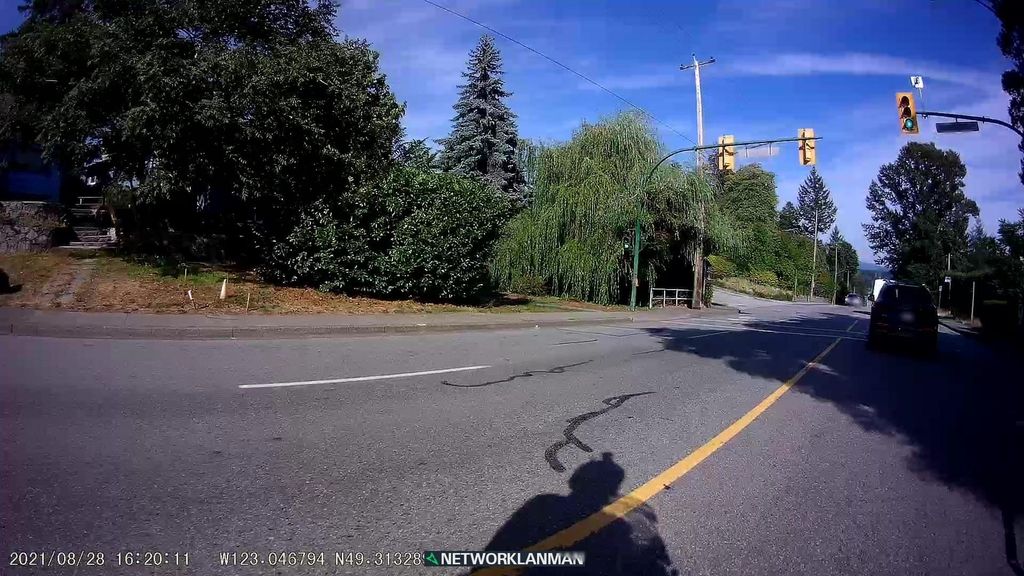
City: vancouver